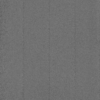
Label: dusty